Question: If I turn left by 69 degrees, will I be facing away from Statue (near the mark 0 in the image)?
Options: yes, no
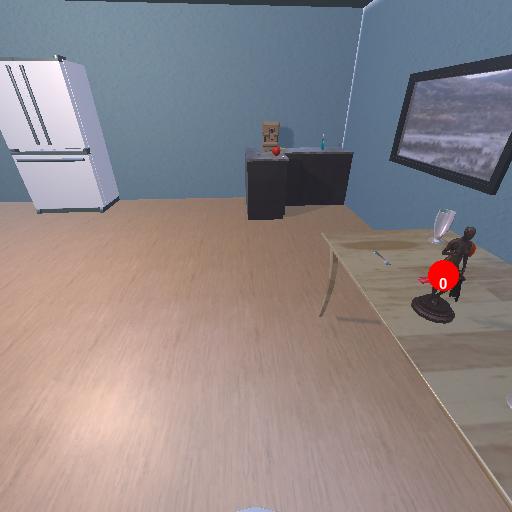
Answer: yes